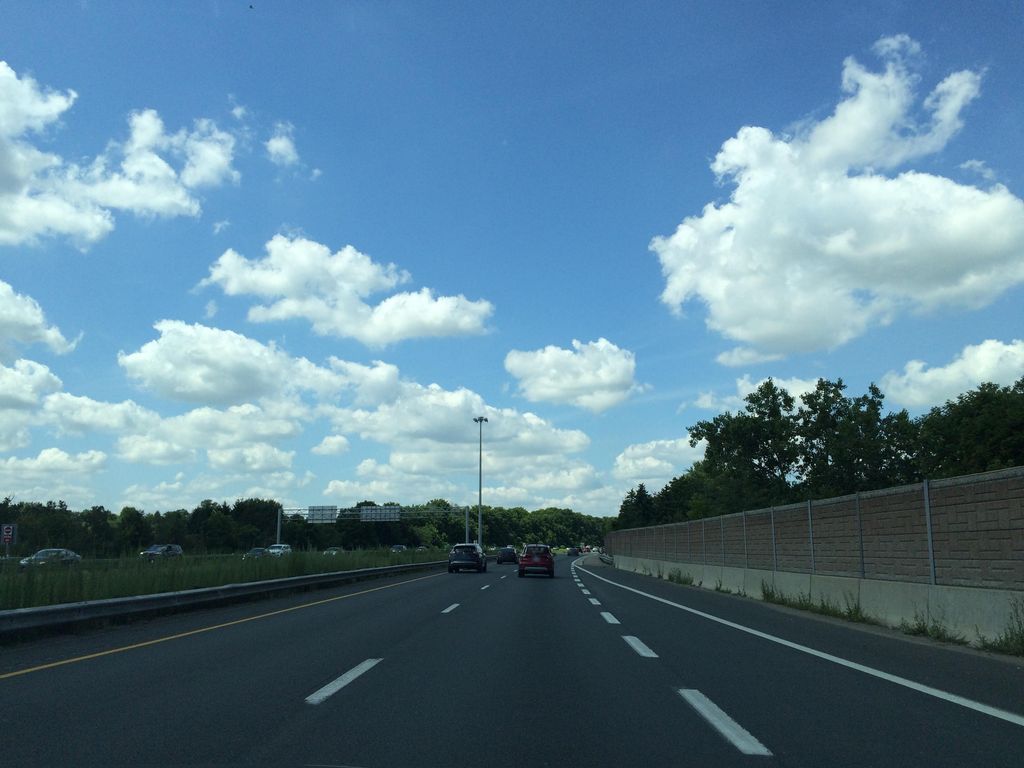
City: hamilton